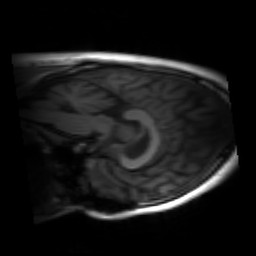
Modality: inplaneT1
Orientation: sagittal
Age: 25
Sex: male
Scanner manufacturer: siemens
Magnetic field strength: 3 T
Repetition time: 1.2 s
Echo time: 0.00251 s